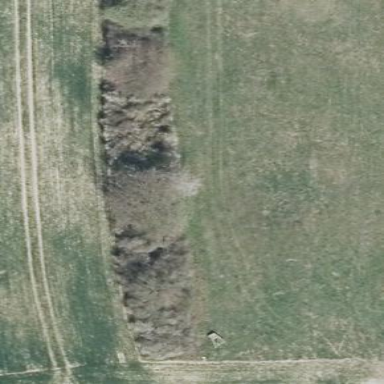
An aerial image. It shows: Patch of scrub vegetation.